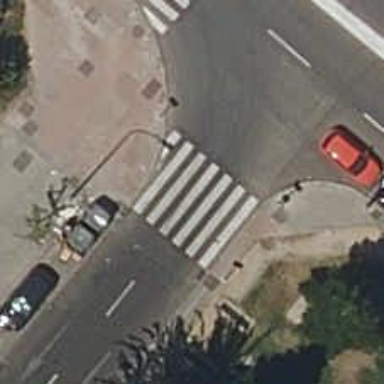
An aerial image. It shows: Zebra crossing on the road.